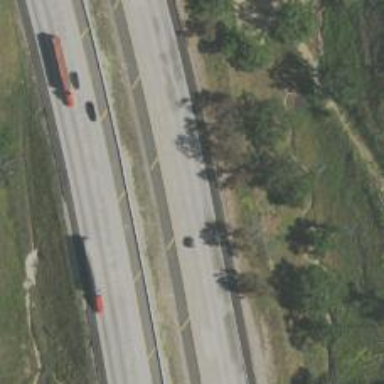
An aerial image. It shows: Motorway.